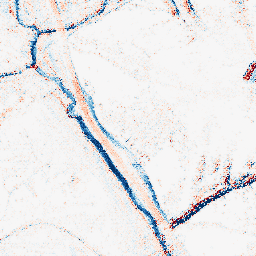
Category: morphological
Decomposition family: morphological_ellipse
Decomposition parameters: operation: average
width: 5
height: 10
Upsampling method: regularized
Upsampling parameters: scale: 2
lambda_reg: 0.1
Upsampling scale: 2